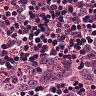
Metastatic tissue present: yes